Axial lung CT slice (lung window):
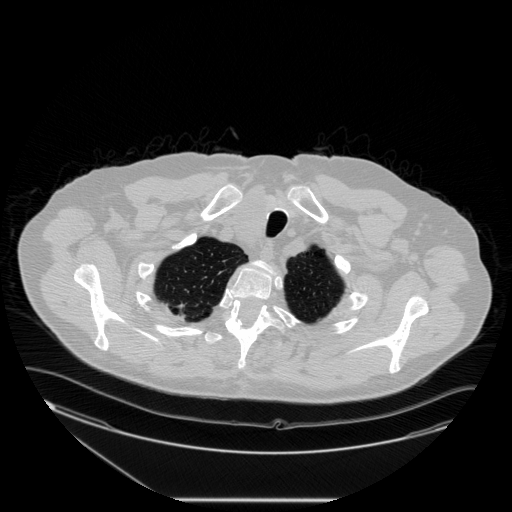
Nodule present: no